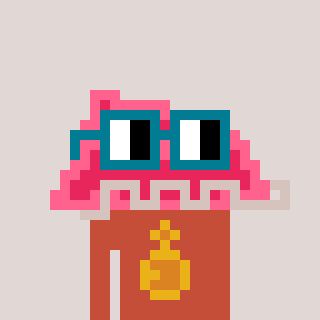
a pixel art character with square dark green glasses, a retainer-shaped head and a rust-colored body on a warm background